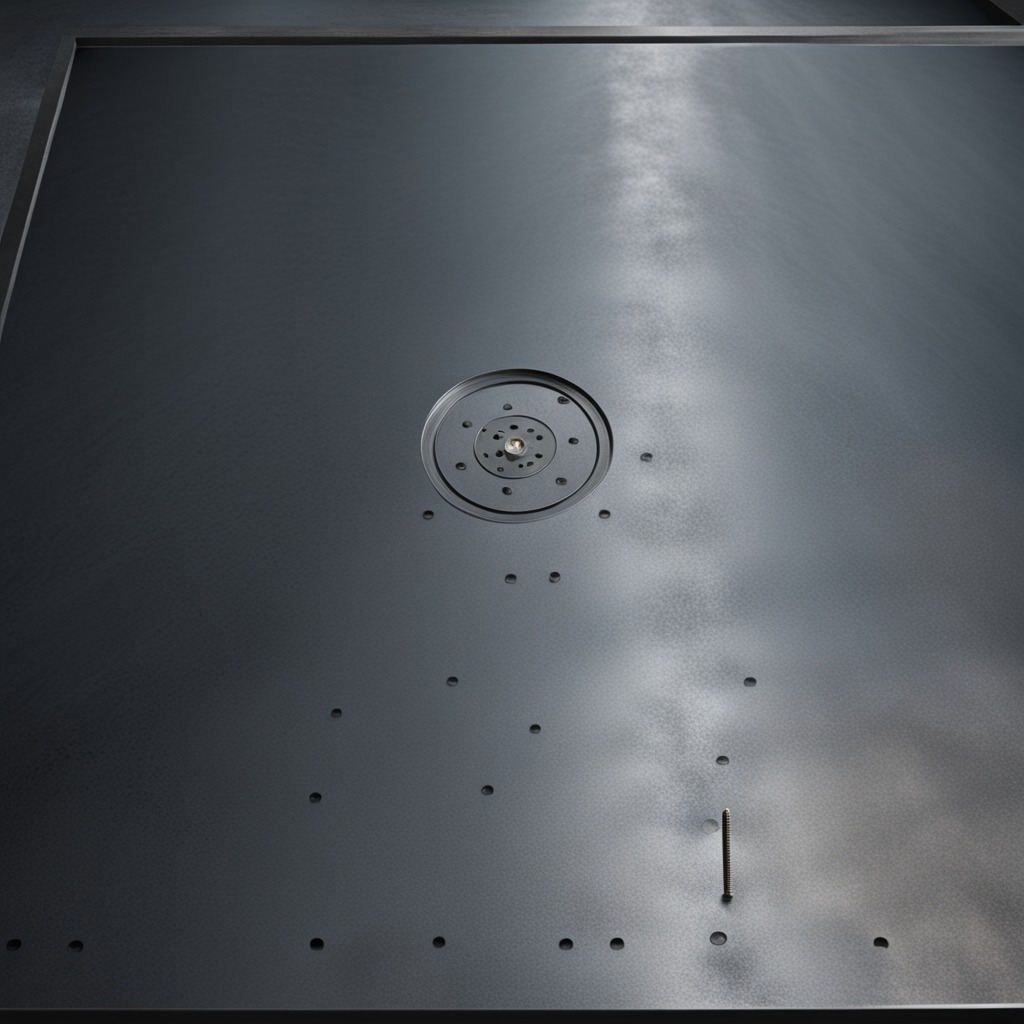
A metal screw is lying on the cold steel table in a mining workshop.